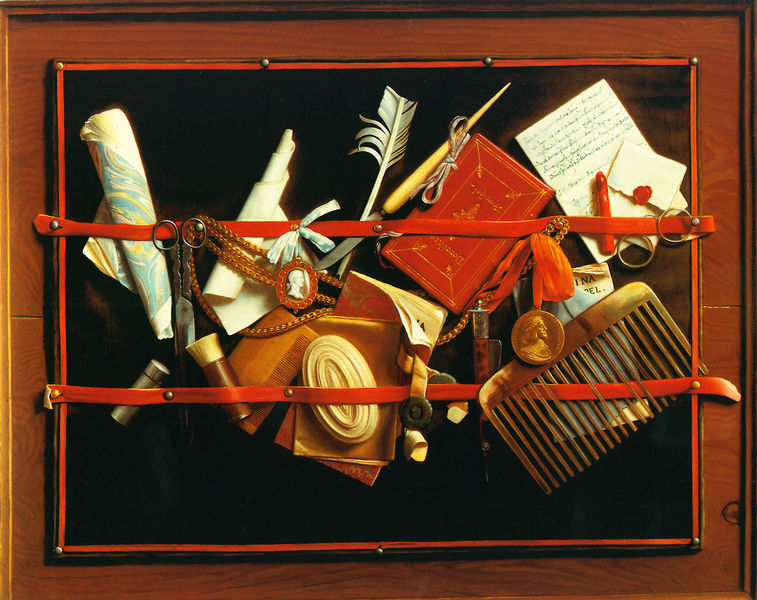
Titel: Steckbrett-Stilleben
Künstler: Samuel van Hoogstraten
Institution: Karlsruhe, Staatliche Kunsthalle
Schlagwörter: feder, braun, schwarz, rot, messer, rahmen, brosche, stilleben, stillleben, papier, moderne, kamm, schere, buch, medaillon, brille, pinsel, zwicker, heft, brief, seife, medaille, bänder, illusion, installation, münze, schreibfeder, federkiel, holzmaserung, illusionsmalerei, gemme, rasieren, barber, füllhalter, trompe l'oeil, augentäuschermalerei, rasierzeug, tromp l'oei, rasierpinsel, relb, bartpinsel